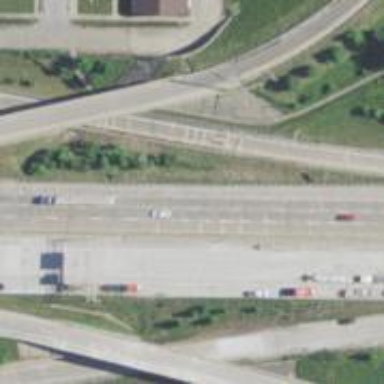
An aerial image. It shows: Motorway link.